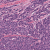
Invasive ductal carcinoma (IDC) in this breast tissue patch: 1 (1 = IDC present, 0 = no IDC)